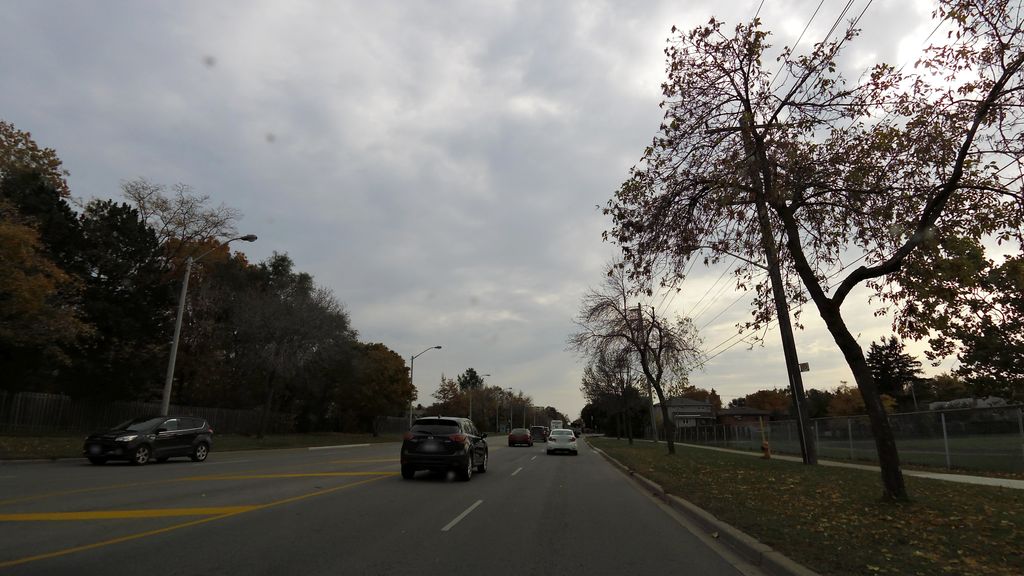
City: toronto